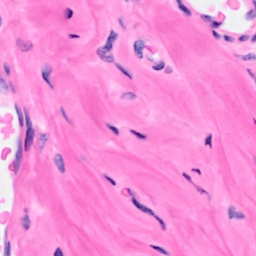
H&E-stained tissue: Breast